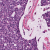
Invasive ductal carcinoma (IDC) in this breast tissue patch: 0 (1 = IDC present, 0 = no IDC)